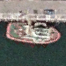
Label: Towing_vessel